Question: I was trying to get data of wall posts but failed .I am using facebook sdk at codeplex <URL>
they have given code to get posts but when i replace my token and change
'''
dynamic result = app.Get("19292868552_118464504835613");
'''
to
'''
dynamic result = app.Get("/me/feed");
'''
the line 'string fromName = result.from.name;' throws exception that from is not present in result.
then i added some break point and watched them here is picture

you see the difference in two strings named and .
me works fine and i can extract any thing i want but result dose not help i have noticed that there is "|" in the string dose that cause the problem.
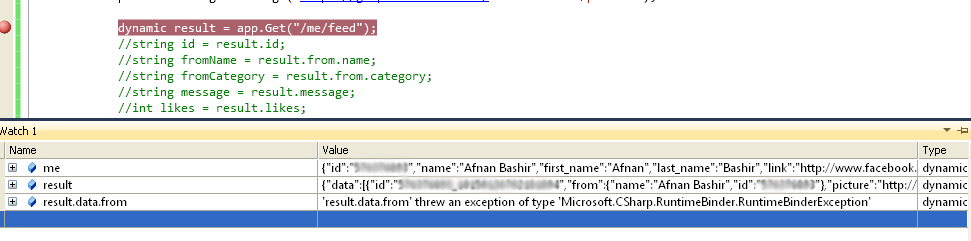
Answer: You cannot access from.name as you showed because the data is an array.
could you try this instead.
'''
var fb = new FacebookApp("access_token");
dynamic result = fb.Get("/me/feed");
foreach (dynamic post in result.data)
{
var fromName = post.from.name;
Console.WriteLine(fromName);
}
'''